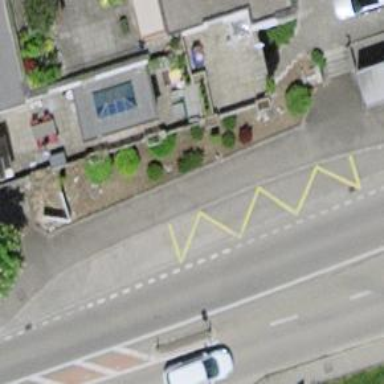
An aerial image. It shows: Bus stop with platform for public transport.